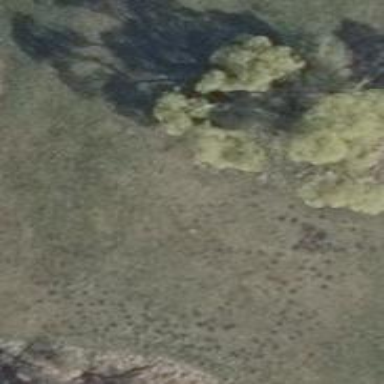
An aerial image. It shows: Single tag "natural: tree."